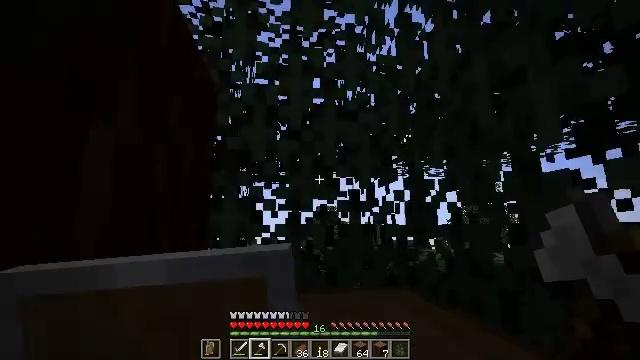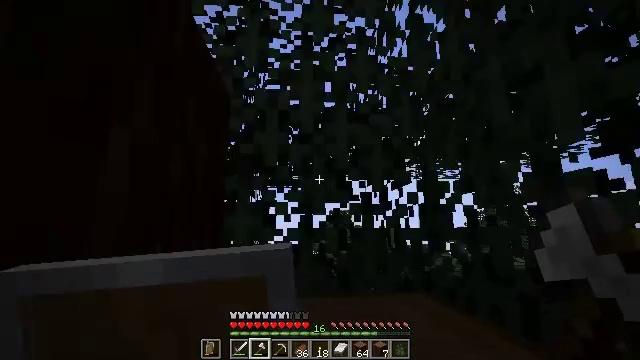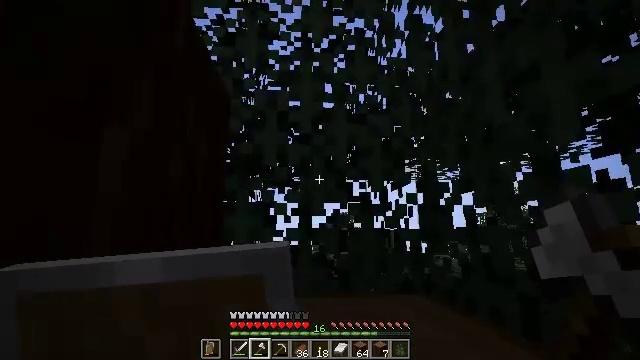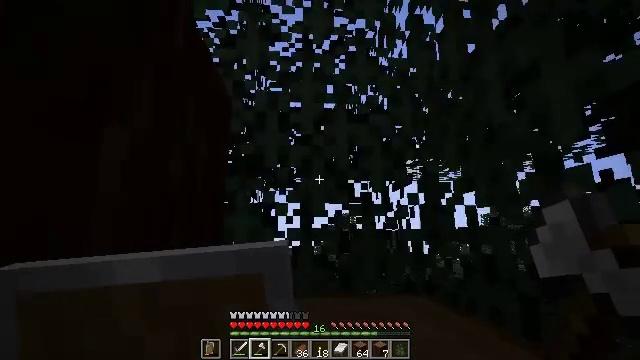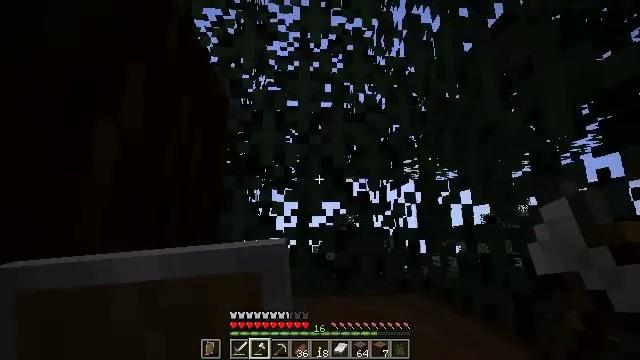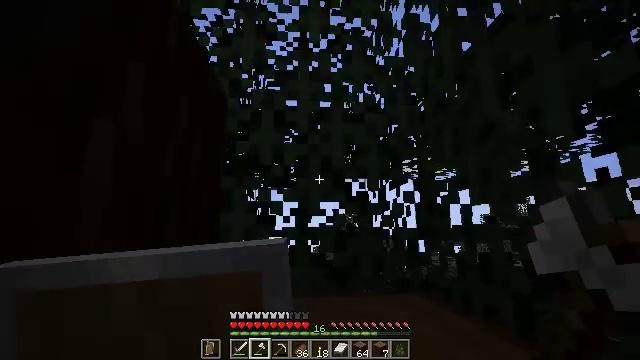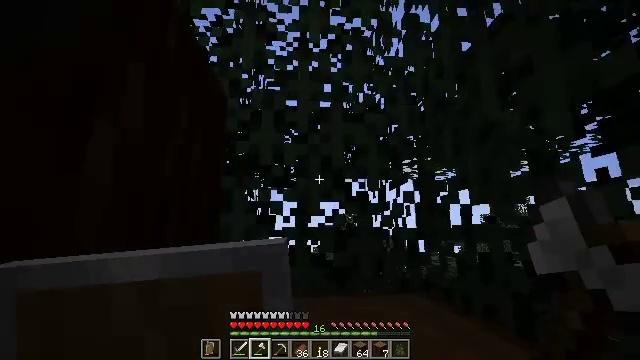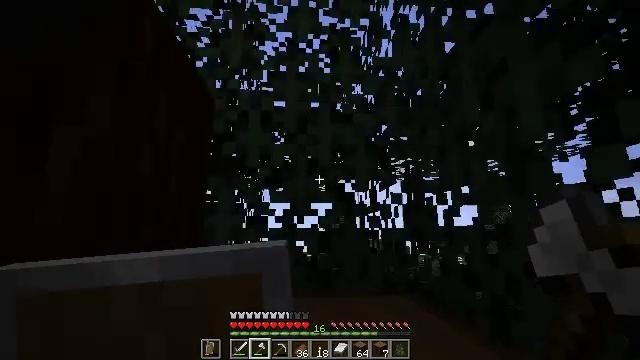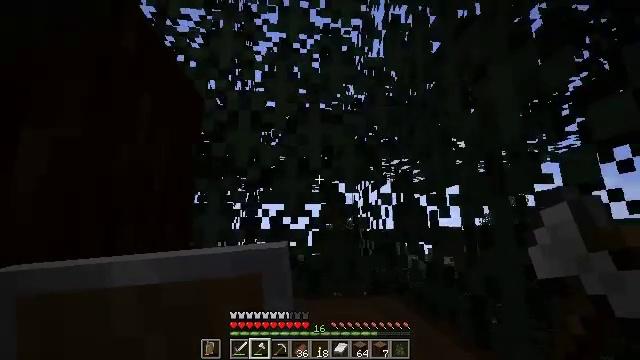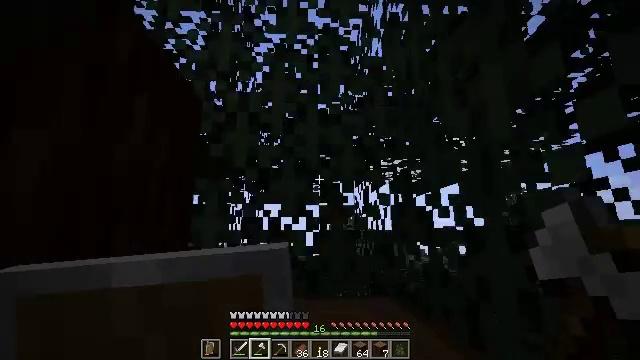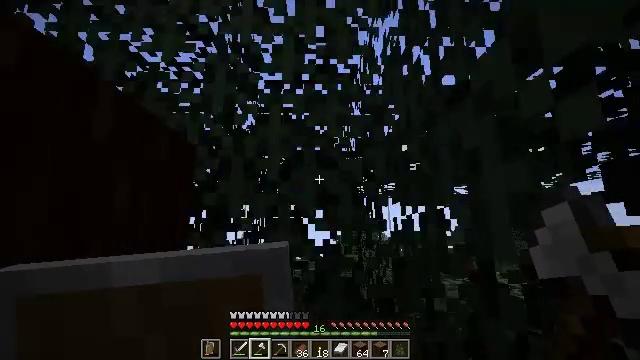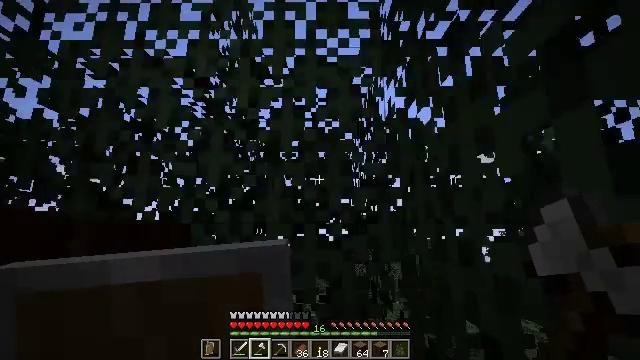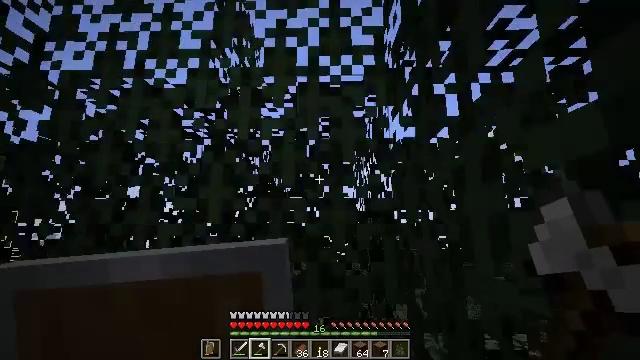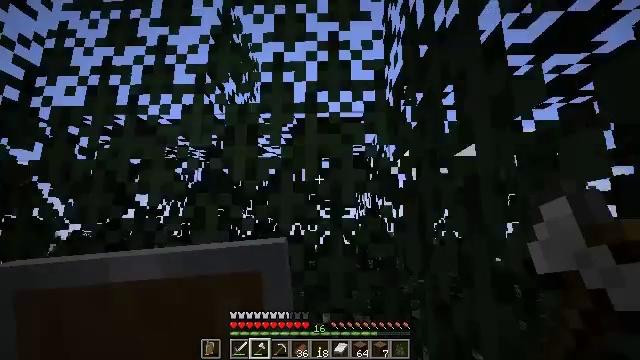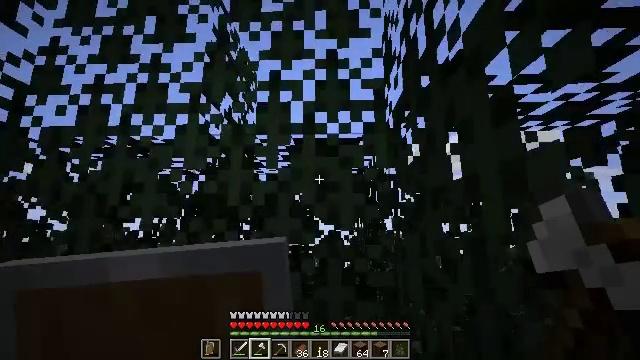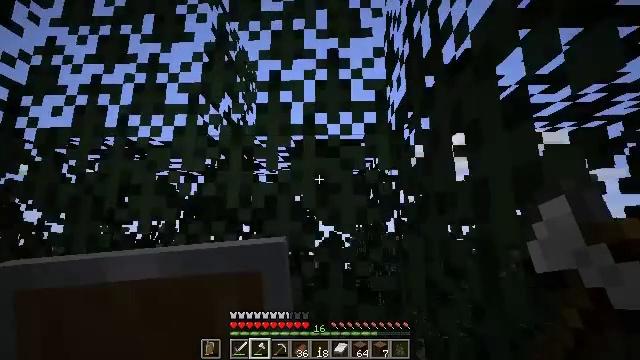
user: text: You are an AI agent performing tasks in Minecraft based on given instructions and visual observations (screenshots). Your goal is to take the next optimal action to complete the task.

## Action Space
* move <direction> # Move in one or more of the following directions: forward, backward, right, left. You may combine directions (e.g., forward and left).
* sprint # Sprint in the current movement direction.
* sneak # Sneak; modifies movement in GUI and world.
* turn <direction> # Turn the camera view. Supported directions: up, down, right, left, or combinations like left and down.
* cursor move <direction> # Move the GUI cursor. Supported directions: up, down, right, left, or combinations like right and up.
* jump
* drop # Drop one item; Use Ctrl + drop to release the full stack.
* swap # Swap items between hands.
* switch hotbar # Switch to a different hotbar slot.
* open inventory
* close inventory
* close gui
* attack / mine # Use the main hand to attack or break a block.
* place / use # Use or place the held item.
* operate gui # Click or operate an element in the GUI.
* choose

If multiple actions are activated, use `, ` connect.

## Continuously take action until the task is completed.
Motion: motion action
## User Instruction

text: Break the spruce leaves to clear the area.
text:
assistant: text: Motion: move forward, sneak, turn left
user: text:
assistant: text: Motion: move forward, sneak
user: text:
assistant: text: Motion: move forward, sneak
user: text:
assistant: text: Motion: move forward, sneak
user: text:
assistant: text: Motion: move forward, sneak
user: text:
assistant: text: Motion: move forward and move right, sneak
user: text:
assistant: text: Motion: move forward and move right, sneak
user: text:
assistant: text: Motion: move forward and move right, sneak
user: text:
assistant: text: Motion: move forward and move right, sneak, turn left
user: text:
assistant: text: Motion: move forward, sneak, turn left, jump
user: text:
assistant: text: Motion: move forward, sneak, turn left, jump
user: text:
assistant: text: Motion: move forward, sneak, turn left, jump
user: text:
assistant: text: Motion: move forward, sneak, jump
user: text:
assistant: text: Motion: move forward, sneak, jump
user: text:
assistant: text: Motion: move forward and move left, sneak
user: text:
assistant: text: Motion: move forward and move left, sneak, turn left
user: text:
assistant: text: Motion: move forward and move left, sneak, turn left
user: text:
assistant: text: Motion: move forward and move left, sneak
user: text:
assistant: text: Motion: move forward, sneak
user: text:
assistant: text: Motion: move forward, sneak
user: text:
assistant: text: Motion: move forward, sneak
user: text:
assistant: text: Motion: move forward, sneak, turn left and down
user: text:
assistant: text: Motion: move forward, sneak, turn left and down
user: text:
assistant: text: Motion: move forward, sneak, turn left and down
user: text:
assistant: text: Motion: move forward, sneak, turn left and down
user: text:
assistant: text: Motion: move forward, sneak, turn left
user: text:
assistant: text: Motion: move forward, sneak, turn left
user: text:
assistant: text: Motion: move forward, sneak, turn left
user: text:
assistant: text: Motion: move forward, sneak, turn left, jump
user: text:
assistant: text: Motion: move forward, sneak, jump